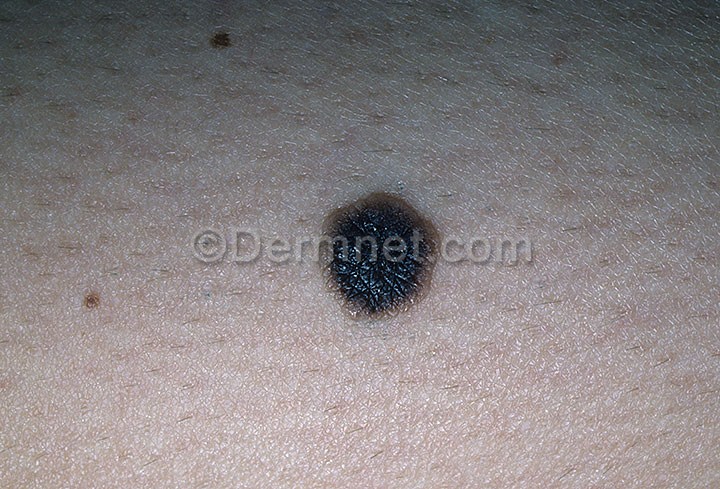
Disease: Melanoma Skin Cancer Nevi and Moles